Current action and preconditions to check: trajectory_clear

Your task: For each precondition in the list above, predict whether it will hold at this action.

Consider the current scene as observed from the mobile robot's camera, and analyze the predicted future states of all dynamic agents (e.g., people, animals, vehicles, or any moving entities) within the NEXT SECOND.

IMPORTANT: Only answer "very likely" if you are absolutely certain—based on strong, clear evidence—that a dynamic agent will violate the precondition in the predicted future state. Do NOT answer "very likely" for unlikely, ambiguous, or low-probability risks.

Ask yourself for each precondition: Is there a high probability, with clear and convincing evidence, that the predicted future states of any dynamic agent will interfere with the predicted future state of the currently executing action within the NEXT SECOND, causing that precondition to fail?

Assess the risk level based on these predictions. Use "likely" or "very likely" if motions create a clear risk of interference.

Use "neutral" or "improbable" if agents are nearby but their predicted paths are clearly diverging or non-conflicting.

Failure Risk Categories: "very improbable", "improbable", "neutral", "likely", "very likely"

Answer Format: Output ONLY the probability_of_failure value from these categories: "very improbable", "improbable", "neutral", "likely", "very likely"

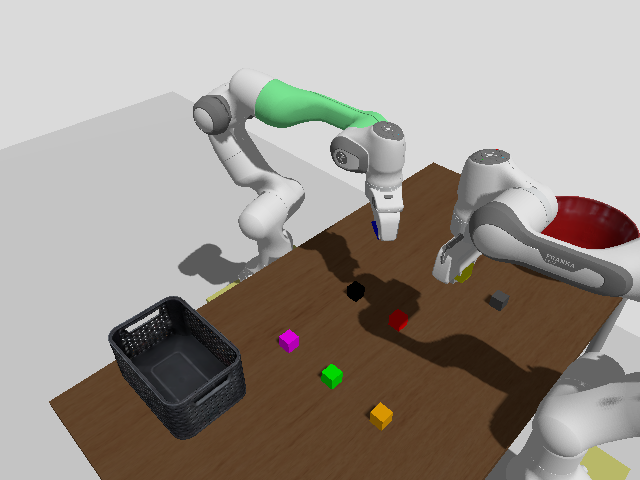

Answer: improbable